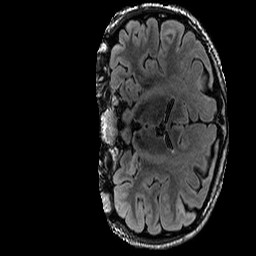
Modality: FLAIR
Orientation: coronal
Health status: ill
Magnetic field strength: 3 T